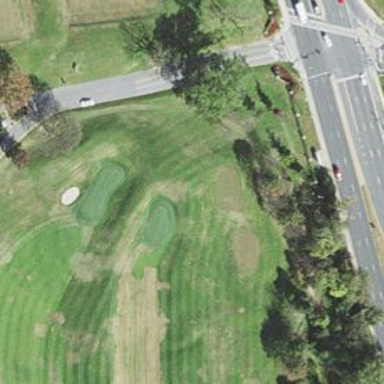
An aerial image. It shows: Golf hole.